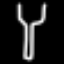
Label: fork